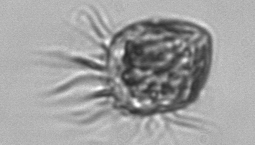
Label: Strombidium_morphotype1